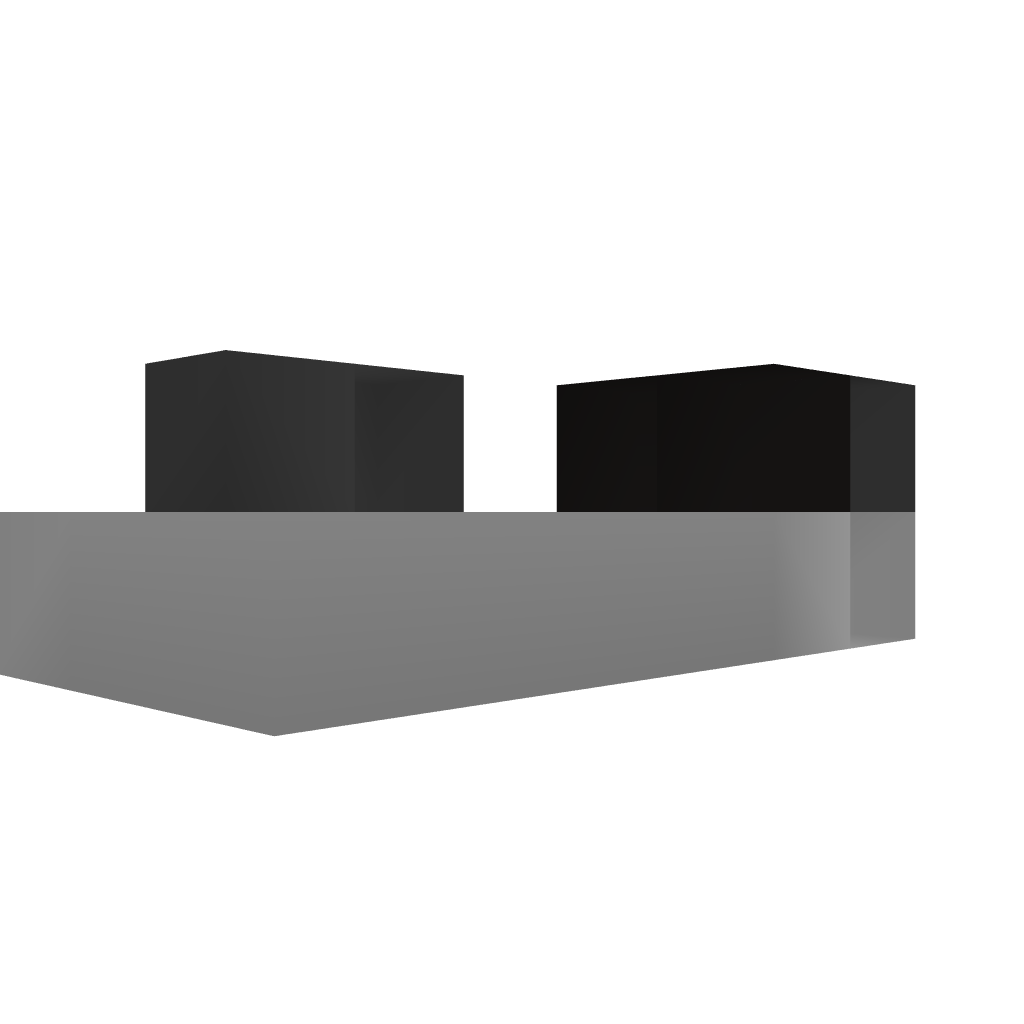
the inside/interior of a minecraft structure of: Snow Mansion